Question: I've added a 'UIAlertView' in my application that grabs user input but I'm unsure as to how I can add a third button. Ideally the three buttons would be across the alert horizontally or two would be above the "cancel" button. The code snippet below is what I'm using to add the 'UIAlertView'.
'''
- (IBAction)initiateSave{
UIAlertView *alert = [[UIAlertView alloc] initWithTitle:@"Archive"
message:@"Enter a name to save this as:"
delegate:self
cancelButtonTitle:@"Cancel"
otherButtonTitles:@"Save Session",@"Save",nil];
alert.alertViewStyle = UIAlertViewStylePlainTextInput;
UITextField * alertTextField = [alert textFieldAtIndex:0];
alertTextField.keyboardType = UIKeyboardTypeDefault;
alertTextField.placeholder = @"eg. My awesome file...";
alert.tag = 1;
[alert show];
[alert release];
self.name = [[alert textFieldAtIndex:0]text];
}
'''

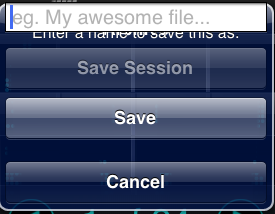
Answer: Apple really doesn't want you messing with UIAlertView. If the way it naturally formats itself doesn't meet your needs, consider putting up a custom presented ("modal") view instead.